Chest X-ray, AP view. Patient: 24 years old, sex M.
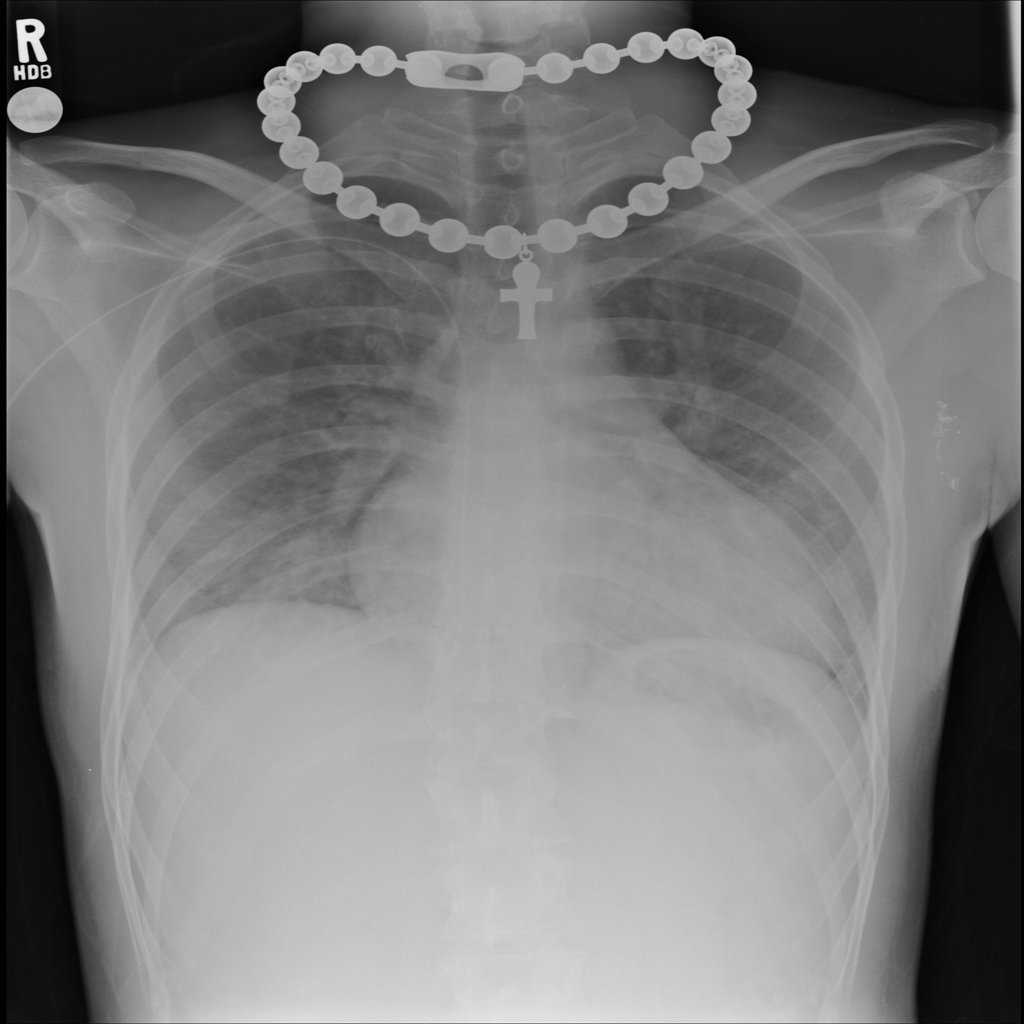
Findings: No Finding